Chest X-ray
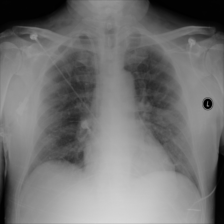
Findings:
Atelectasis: negative
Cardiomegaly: negative
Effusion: positive
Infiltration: positive
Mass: negative
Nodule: negative
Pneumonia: negative
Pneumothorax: negative
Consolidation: positive
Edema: negative
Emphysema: negative
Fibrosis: negative
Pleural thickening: negative
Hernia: negative